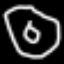
Label: donut